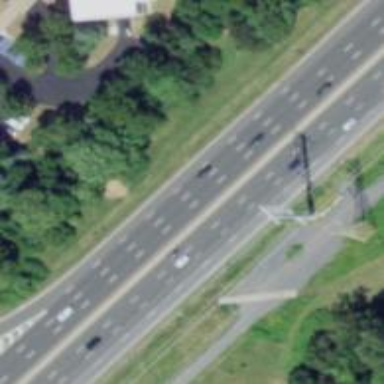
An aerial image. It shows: Expressway with asphalt surface categorized as trunk highway.